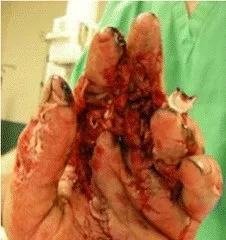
Preoperative situation demonstrating extensive soft tissue laceration by corn grinding machinery (left).
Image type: medical_photograph (other_medical_photograph)